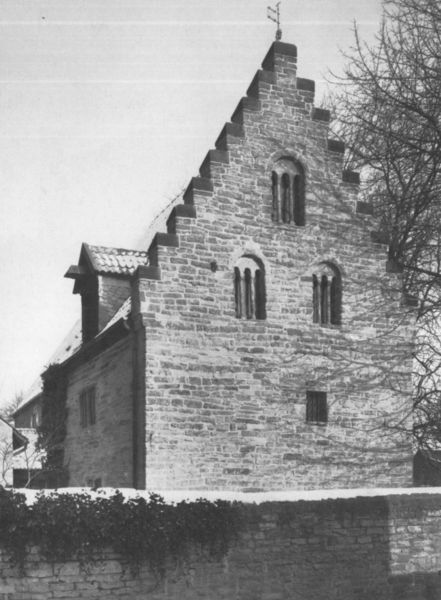
Titel: Soest, Wohnhaus auf dem Burghof
Standort: Soest (EU - D - NRW)
Schlagwörter: baum, himmel, schatten, bäume, fenster, glas, grau, schwarz, säulen, weiss, dach, gebäude, haus, schnee, alt, architektur, stein, steine, kirche, pflanzen, england, fassade, giebel, mauer, ziegel, hecke, backstein, winter, rundbogen, treppen, wein, stufen, foto, erker, kloster, schwarzweiß, photo, gemäuer, efeu, klinker, gotisch, gaube, wetterfahne, abtei, aufnahme, schindeln, steinhaus, ziegelstein, umbau, geibel, holzverschalung, ziggurat, nash, #rundbogen, smithson, egeu, 6 fenster